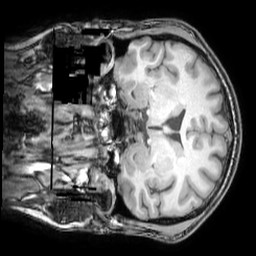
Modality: T1w
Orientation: coronal
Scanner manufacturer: philips
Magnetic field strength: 3 T
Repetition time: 0.008092 s
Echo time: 0.003707 s